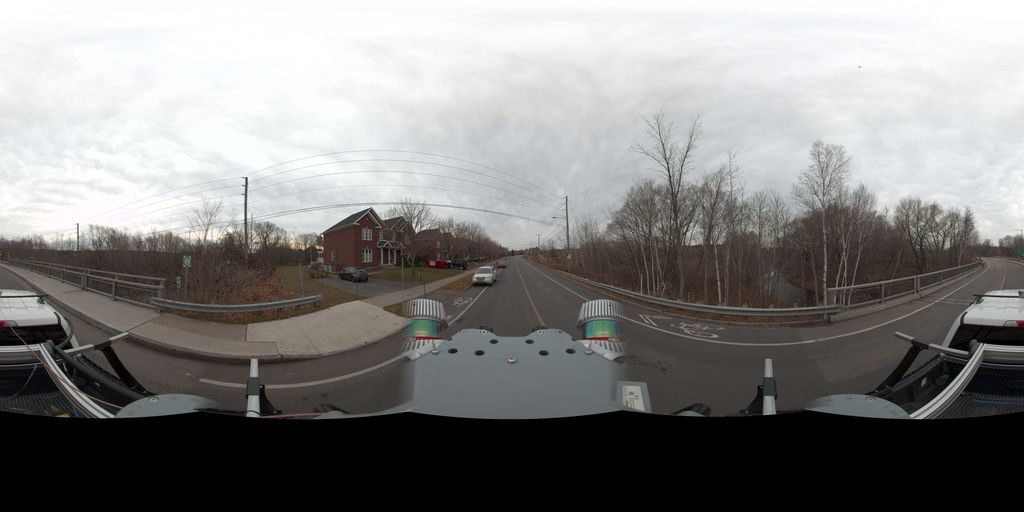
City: quebec_city